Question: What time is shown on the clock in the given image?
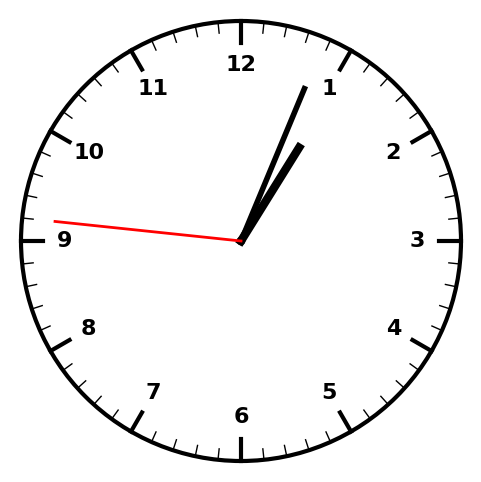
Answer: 01:03:46